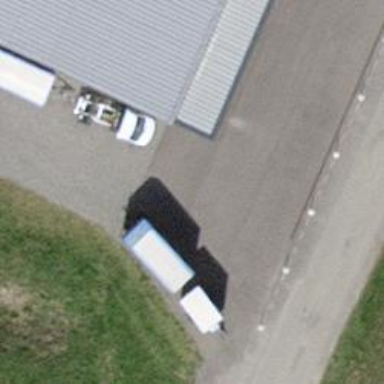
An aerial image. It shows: Surveillance system is in place.